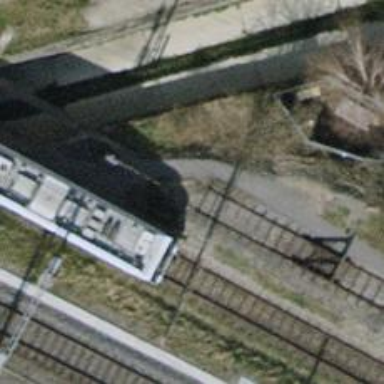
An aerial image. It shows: Single-track electrified railway service yard with contact line for trains.